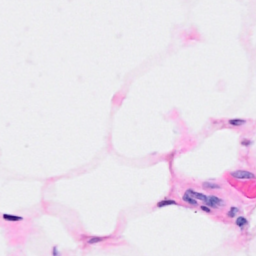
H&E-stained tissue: Breast